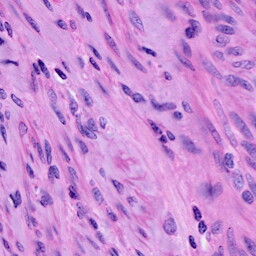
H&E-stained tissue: Cervix